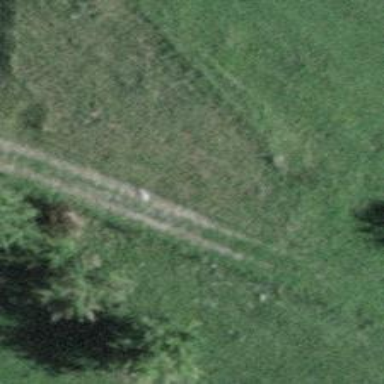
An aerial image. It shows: Grass track with grade 2 tracktype.